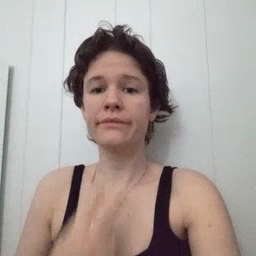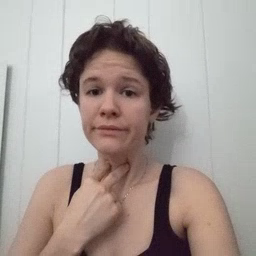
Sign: stuck